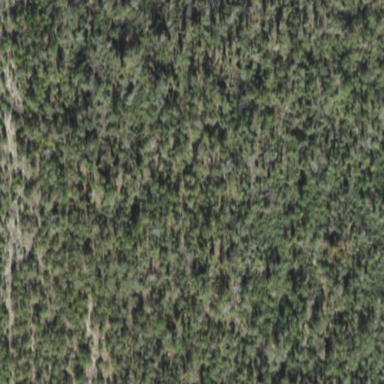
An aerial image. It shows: Needle-leaved woodland.